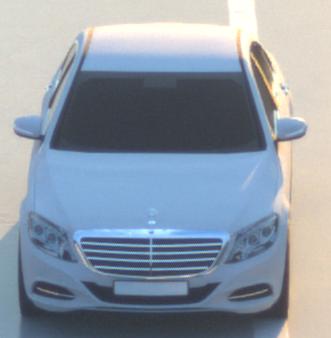
Make: Mercedes-Benz
Model: S 400 HYBRID
Detailed model: S-Class (222) Limousine
Model produced from: 2013/05
Model produced until: 2015/04
Doors: 4
Color: white
Road condition: wet road
Daytime: sunrise or sunset
Contrast: medium contrast